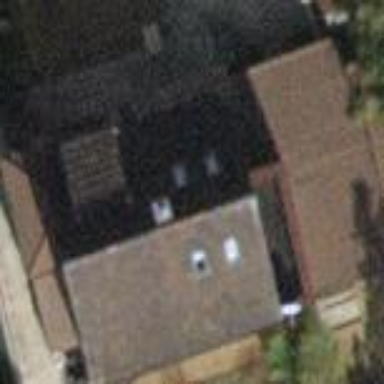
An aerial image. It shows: Detached building.